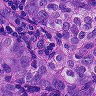
Metastatic tissue present: yes